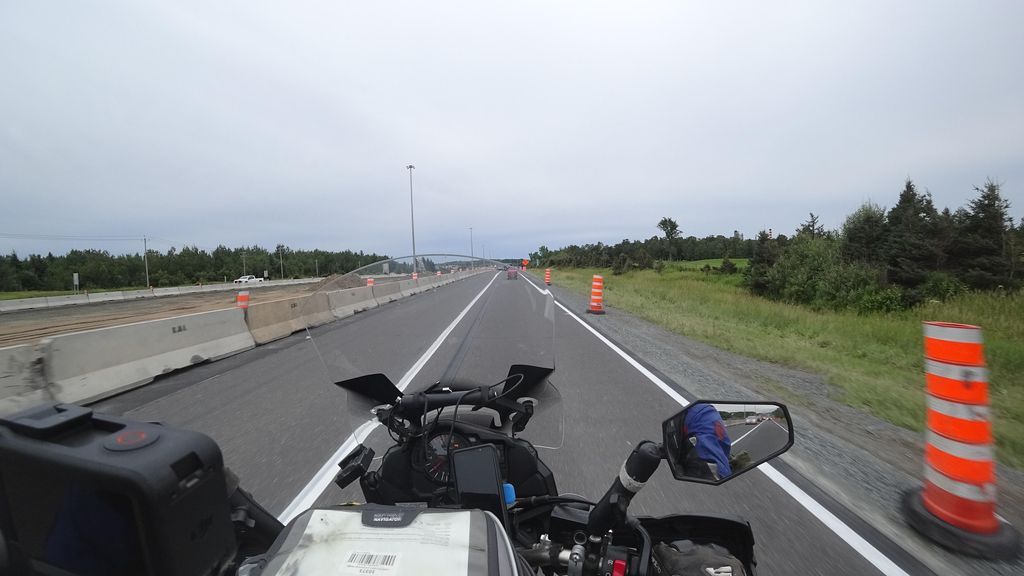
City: quebec_city